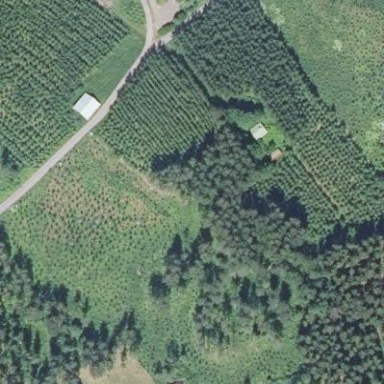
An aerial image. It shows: Plant nursery area.